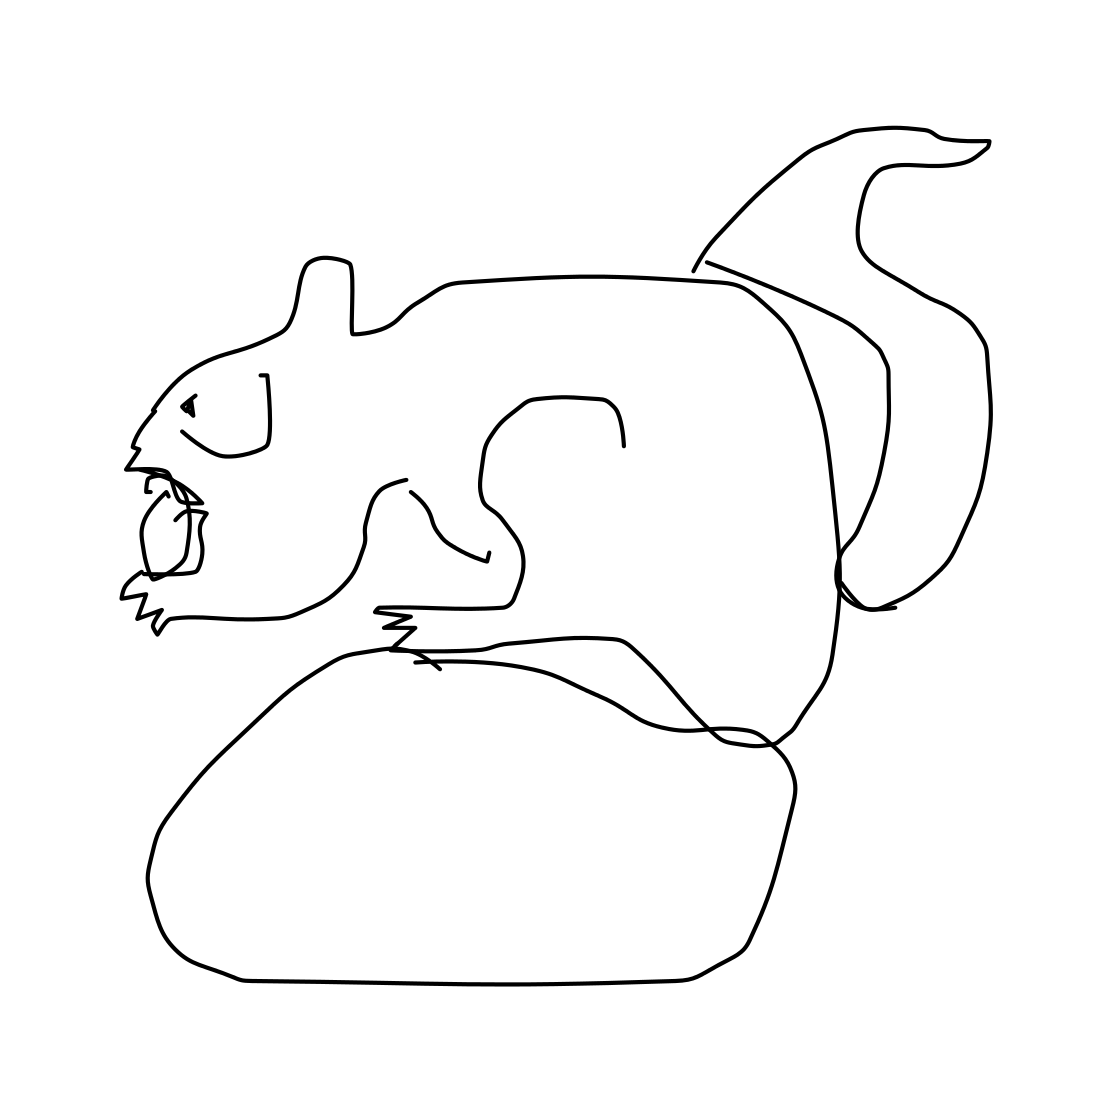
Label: squirrel